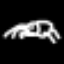
Label: frog